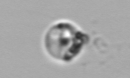
Label: Amoeba